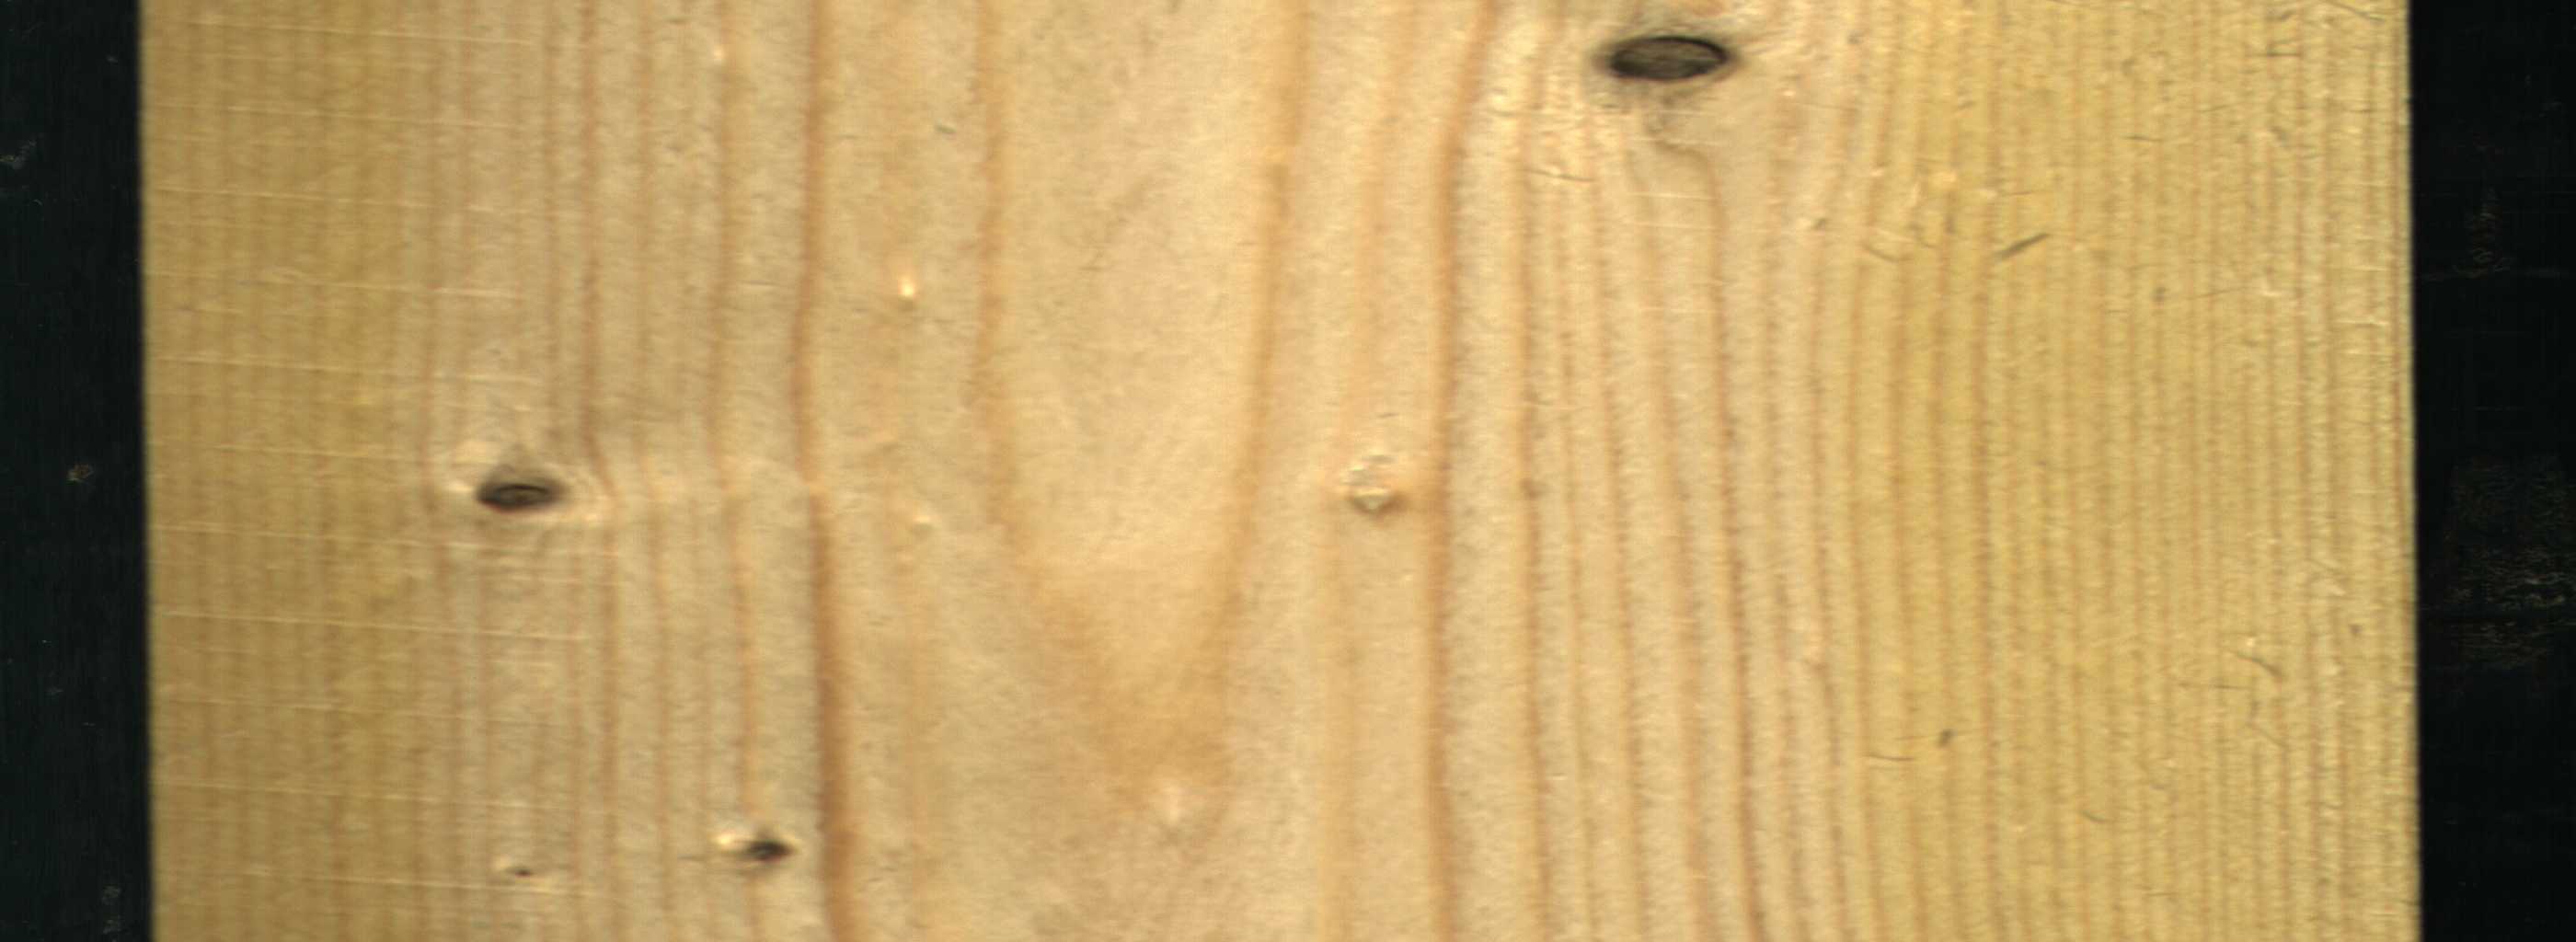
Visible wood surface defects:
Dead_Knot
Dead_Knot
Live_Knot